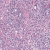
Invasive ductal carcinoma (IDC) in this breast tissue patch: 1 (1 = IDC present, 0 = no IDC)